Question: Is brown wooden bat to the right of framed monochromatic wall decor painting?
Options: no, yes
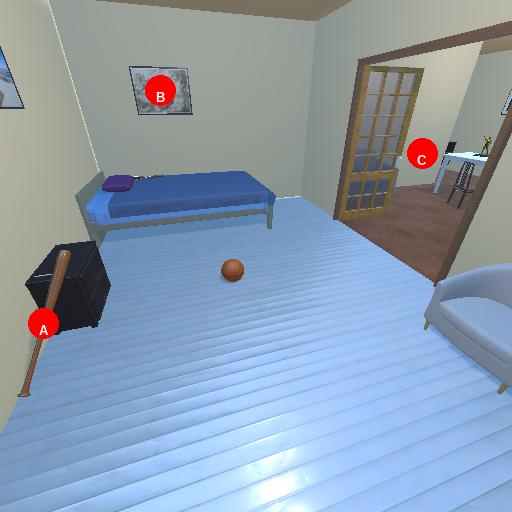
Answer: no